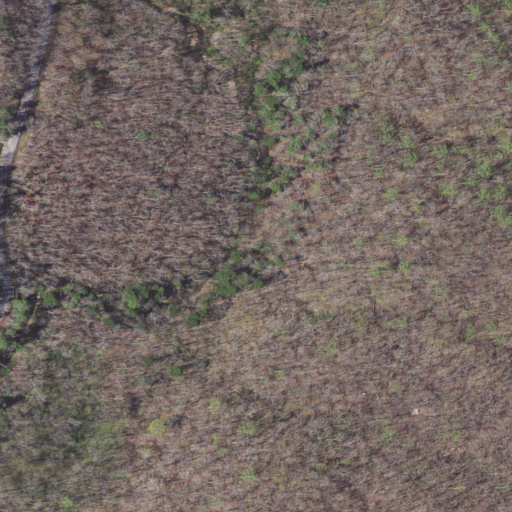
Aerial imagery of valley in Virginia named Clay Lick Hollow containing deciduous forest and open development